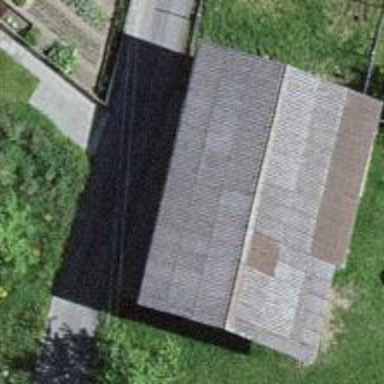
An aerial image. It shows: Garage building.